Question: I used case function to bucket aggregate counts of an item and want to divide the sum total of all counts into the value for each bucket (looking to have each bucket shown as a % of the total). However, I am getting an error that I cannot nest aggregate functions, which I understand, but need some help finding an alternate solution to achieve my goal.
Error:
'Aggregate functions cannot be nested: [COUNT("values".CASE_AGE_CATEGORY)] nested in [SUM(COUNT("values".CASE_AGE_CATEGORY))]'
Code:
'''
SELECT Case_Age_Category, COUNT(Case_Age_Category)/sum(count(Case_Age_Category)) as Volume
FROM
(
SELECT DISTINCT(c.CASE_ID),c.CLOSED_AT,
CASE
WHEN TIMEDIFF('HOUR', ASSET_CHECKED_IN_AT, STATUS_CHANGED_TO_COMPLETE_HERE_AT) >0
AND TIMEDIFF('HOUR', ASSET_CHECKED_IN_AT, STATUS_CHANGED_TO_COMPLETE_HERE_AT) <24 then '0-24 HOURS'
WHEN TIMEDIFF('HOUR', ASSET_CHECKED_IN_AT, STATUS_CHANGED_TO_COMPLETE_HERE_AT) >24
AND TIMEDIFF('HOUR', ASSET_CHECKED_IN_AT, STATUS_CHANGED_TO_COMPLETE_HERE_AT) <48 then '24-48 HOURS'
WHEN TIMEDIFF('HOUR', ASSET_CHECKED_IN_AT, STATUS_CHANGED_TO_COMPLETE_HERE_AT) >48
AND TIMEDIFF('HOUR', ASSET_CHECKED_IN_AT, STATUS_CHANGED_TO_COMPLETE_HERE_AT) <72 then '48-72 HOURS'
WHEN TIMEDIFF('HOUR', ASSET_CHECKED_IN_AT, STATUS_CHANGED_TO_COMPLETE_HERE_AT) >72
AND TIMEDIFF('HOUR', ASSET_CHECKED_IN_AT, STATUS_CHANGED_TO_COMPLETE_HERE_AT) <96 then '72-96 HOURS'
WHEN TIMEDIFF('HOUR', ASSET_CHECKED_IN_AT, STATUS_CHANGED_TO_COMPLETE_HERE_AT) >96
AND TIMEDIFF('HOUR', ASSET_CHECKED_IN_AT, STATUS_CHANGED_TO_COMPLETE_HERE_AT) <120 then '96-120 HOURS'
else '>5 DAYS'
End as Case_Age_Category
FROM TEST_DB.STAGING.DW_DECISIV_CASES c inner join DB.Seed.DEALER_MAPPING d on c.DEALER_ID = d.DECISIVDEALERID
WHERE d.DIVISION = 'K'
and RO_NUMBER is not NULL
and (d.DEALERCATEGORY ILIKE 'DEALER' OR d.DEALERCATEGORY ILIKE 'RTC')
and d.DEALERUSAGE ILIKE 'PRODUCTION'
and d.OWNERGROUPCODE !='S040'
)
WHERE CLOSED_AT >= '2021-01-01 00:00:00.000'
GROUP BY Case_Age_Category
ORDER BY Case_Age_Category ASC
'''
Screenshot of current output:

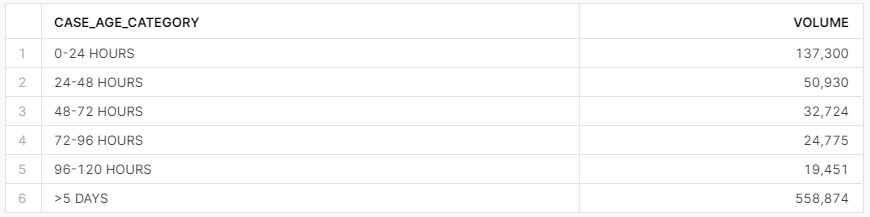
Answer: >
Combining COUNT(...) with windowed SUM() OVER() to get the total across all groups:
'''
SELECT Case_Age_Category,
DIV0(COUNT(Case_Age_Category), SUM(COUNT(Case_Age_Category)) OVER()) as Volume
FROM
(
-- ...
) sub
WHERE CLOSED_AT >= '2021-01-01 00:00:00.000'
GROUP BY Case_Age_Category
ORDER BY Case_Age_Category ASC
'''
<URL>